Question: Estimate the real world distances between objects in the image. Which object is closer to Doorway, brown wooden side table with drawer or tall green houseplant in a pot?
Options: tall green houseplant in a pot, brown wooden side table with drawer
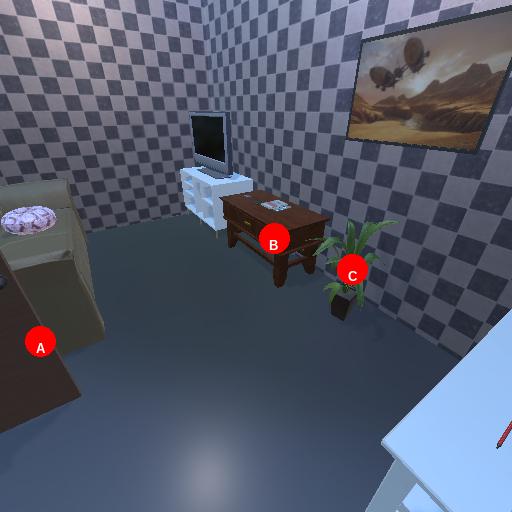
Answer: tall green houseplant in a pot